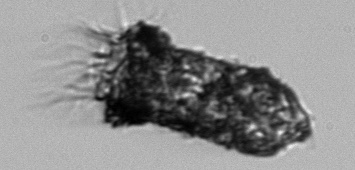
Label: Tintinnopsis